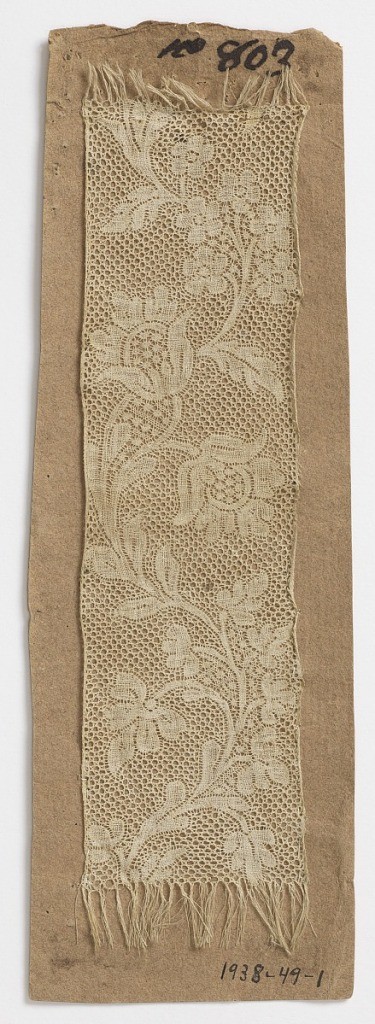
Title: Sample
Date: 18th century
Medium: linen, paper Technique: bobbin lace, Binche ground
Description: Design of flowers and leaves on curving stem. Lace is attached to brown paper  with hand-made pins.